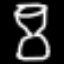
Label: hourglass